Question: Below you can see my current project structure. But I am not fully happy with it. The main problem is that I don't know where to put Test projects.
According to the title, it would be logically to put YML.Tests inside YML folder. But in this case I will mix YML project structure and YML.Tests project folder (it is not critical but I don't like it).
Another way is to rename YML.Tests to YMLTests and then there will be less reasons to put YMLTests inside YML. But then I will want to combine YML and YMLTests into one folder. And I have to idea how to name it. YML? Then YML project will be inside one more YML folder.
Hm... Any ideas how to make it better?

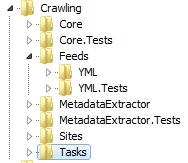
Answer: The organizational structure of the projects in your solution should be designed to maximize your productivity when working in the solution. Some of the factors that affect your productivity are project size, logical grouping, and navigational ease.
In this case I think you are wrestling with two different competing organizational concepts:
- -
As a result, you could create a separate test tree that doesn't "pollute" your implementation tree but doing so might create a big problem for navigational ease if you constantly switch between implementation and test for the same feature area.
In the end, any organizational structure has to make some compromises, but given that you appear to be serious about test-driven development, I think the organization you've proposed is pretty good. It's commonly used, and while it has its flaws, it is workable and productive for daily use development.